Question: I'm using electron application. Use web contents in BrowserView.
Can I get events in
<URL>
I just tried like this
'''
view.Webcontents.on("Media-play",function(){
console.log("blah-blah-");
})
'''
But I can't get.
I want to handle events like

How I get this events?
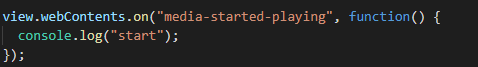
Answer: Event Listener for Electron Webcontents:
'''
const { BrowserWindow } = require('electron')
let win = new BrowserWindow({ width: 800, height: 1500 })
win.loadURL('http://github.com');
win.webContents.on('did-finish-load', () => {
console.log('finished to load ');
})
'''
Possible WebContent events. Refer: <URL>
Event listener for electron 'webviews'.
HTML:
'''
<webview id="webview" src="content.html"></webview>
'''
Js:
'''
let webview = document.getElementById("webview");
webview.addEventListener("dom-ready", () => {
console.log("blah-blah-");
});
'''
Possible webview dom events. Refer: <URL>